Field crop: maize
Growth stage: 2
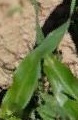
Species: maize